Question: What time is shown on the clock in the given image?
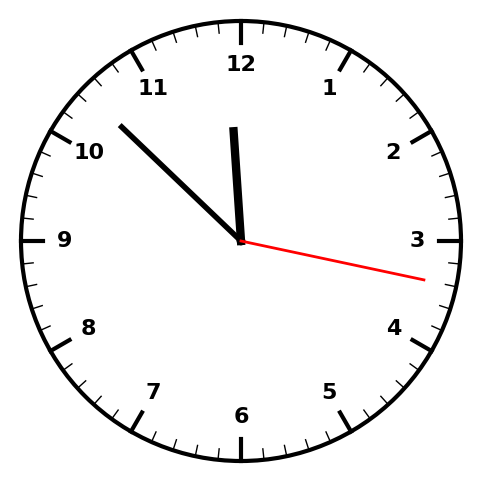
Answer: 11:52:17